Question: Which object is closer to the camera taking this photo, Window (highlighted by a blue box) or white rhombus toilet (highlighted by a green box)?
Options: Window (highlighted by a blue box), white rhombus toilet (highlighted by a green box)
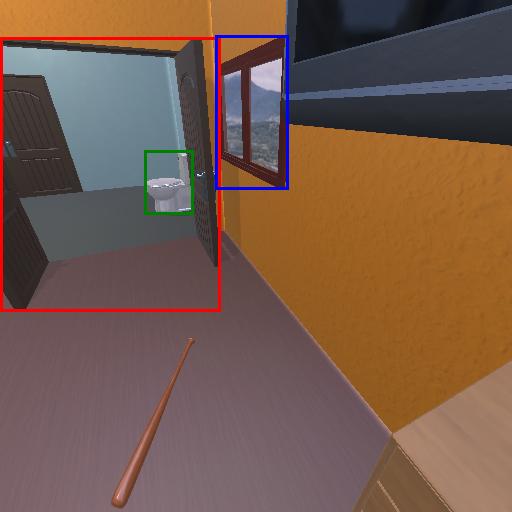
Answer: Window (highlighted by a blue box)